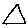
Label: triangle